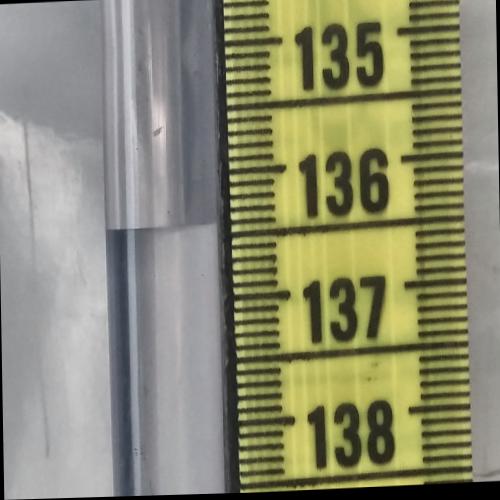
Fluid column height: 136.4 cm